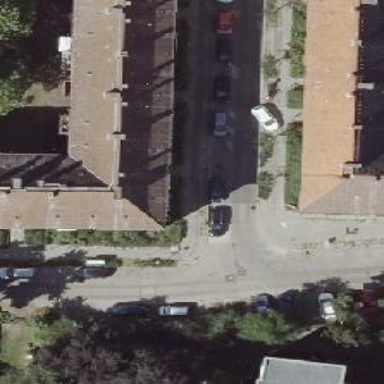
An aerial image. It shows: Hipped roof apartment building.